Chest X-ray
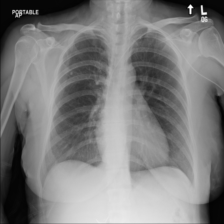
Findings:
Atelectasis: negative
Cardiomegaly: negative
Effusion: negative
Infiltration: negative
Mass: negative
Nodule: positive
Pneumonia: negative
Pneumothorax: negative
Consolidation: negative
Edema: negative
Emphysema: negative
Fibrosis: negative
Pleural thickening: negative
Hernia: negative